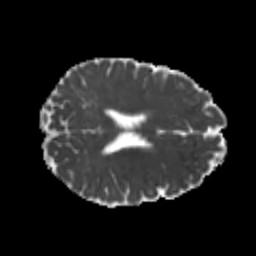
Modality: MD
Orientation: axial
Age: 25
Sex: male
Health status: healthy
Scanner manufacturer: philips
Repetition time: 7.391 s
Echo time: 0.08599 s